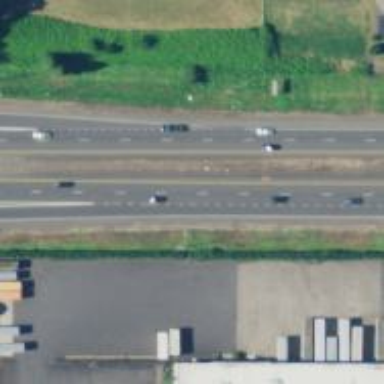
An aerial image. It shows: Motorway junction.